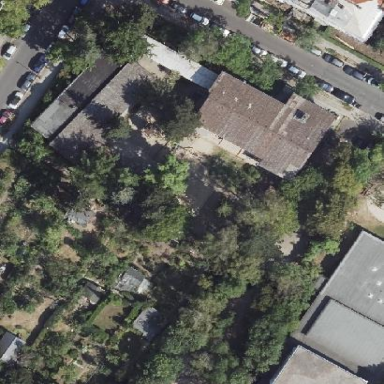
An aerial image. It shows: Kindergarten.